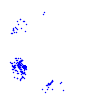
Particle: pion